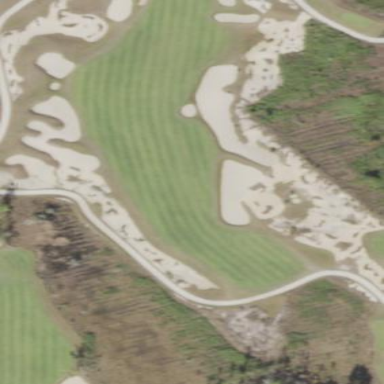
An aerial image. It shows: Bunker on golf course.